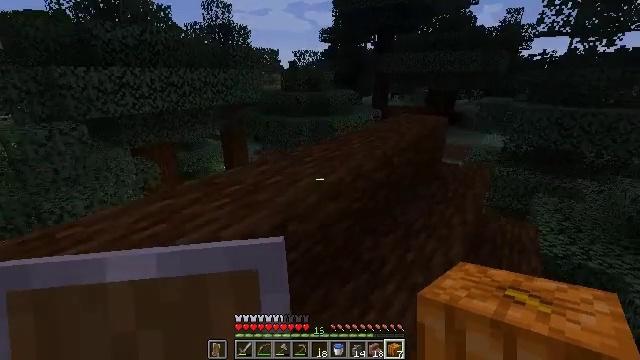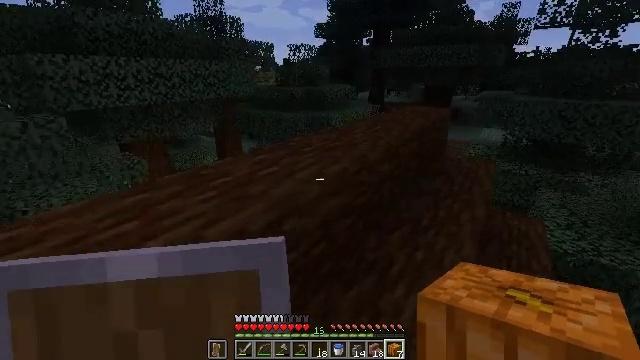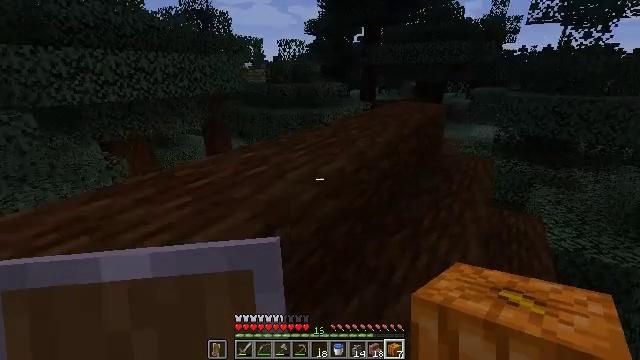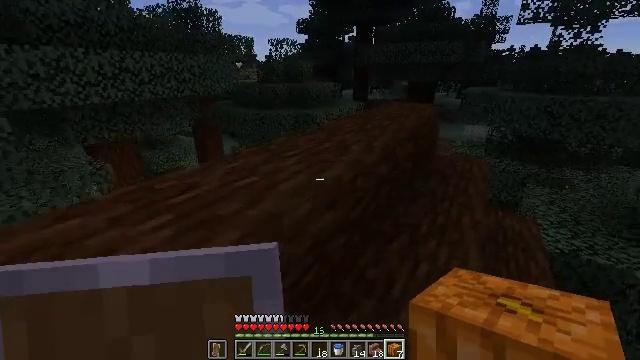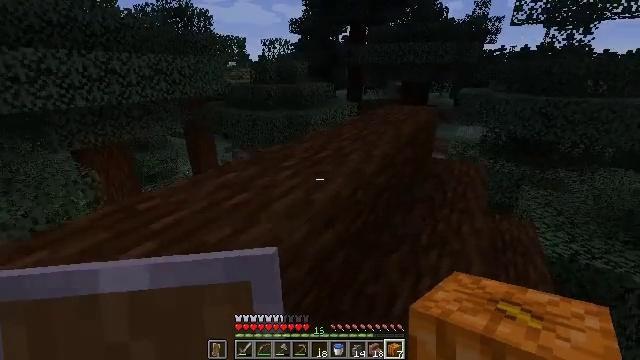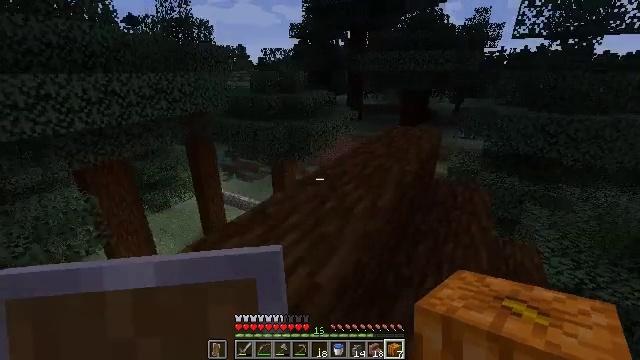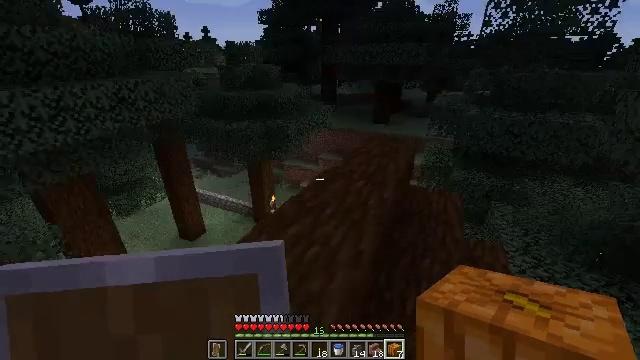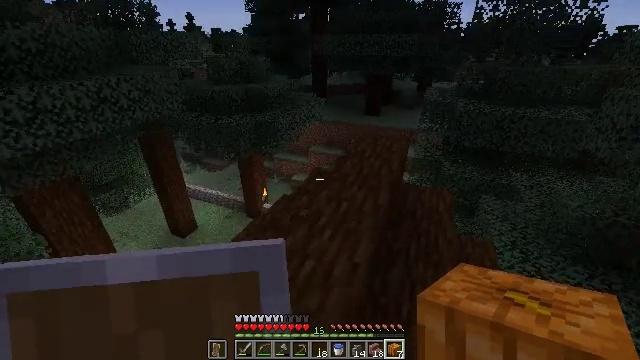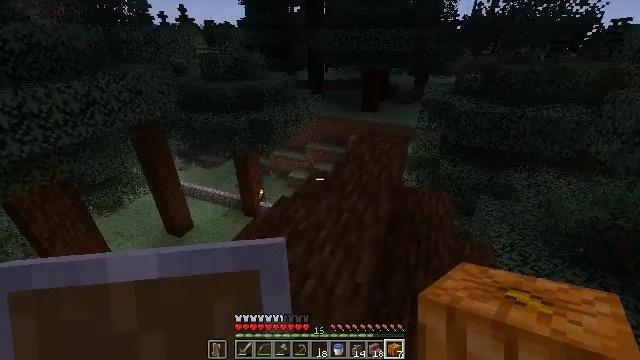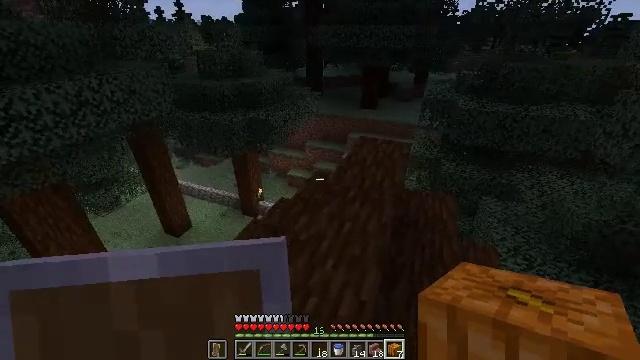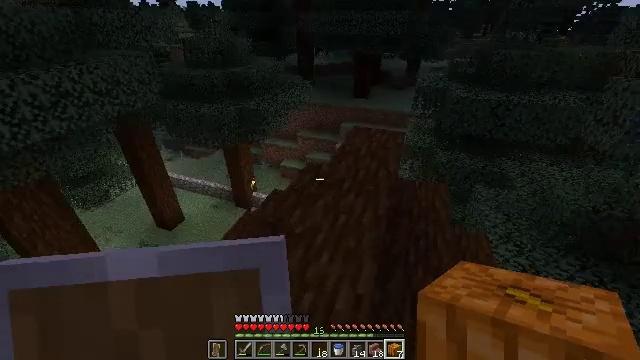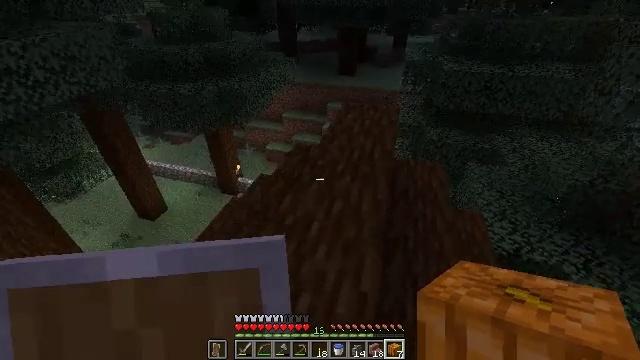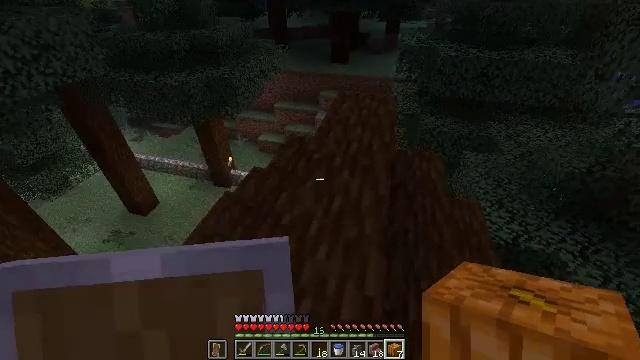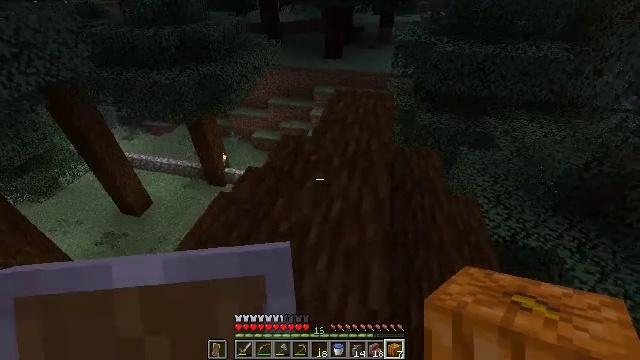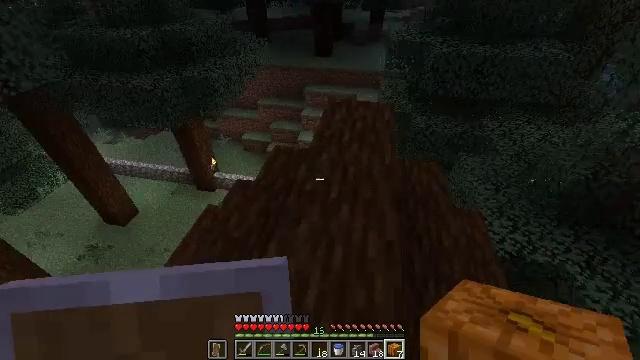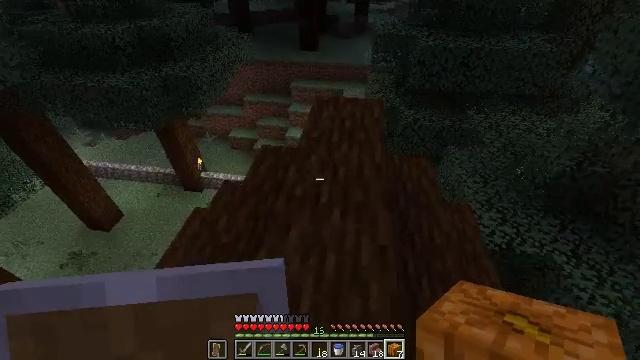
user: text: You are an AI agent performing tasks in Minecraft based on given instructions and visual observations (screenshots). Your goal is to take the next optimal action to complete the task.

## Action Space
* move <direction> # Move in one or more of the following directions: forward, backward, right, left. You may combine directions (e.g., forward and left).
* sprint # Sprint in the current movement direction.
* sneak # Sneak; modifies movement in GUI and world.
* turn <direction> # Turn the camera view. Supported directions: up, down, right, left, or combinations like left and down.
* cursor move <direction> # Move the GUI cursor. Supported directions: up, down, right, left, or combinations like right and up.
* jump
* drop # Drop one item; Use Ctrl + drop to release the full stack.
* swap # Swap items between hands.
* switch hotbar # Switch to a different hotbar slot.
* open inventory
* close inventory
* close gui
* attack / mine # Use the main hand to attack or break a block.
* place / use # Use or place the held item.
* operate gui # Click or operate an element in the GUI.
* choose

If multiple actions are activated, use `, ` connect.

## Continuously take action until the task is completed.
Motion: motion action
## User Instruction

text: Collect the pumpkin by holding left button.
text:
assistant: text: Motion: move forward, turn right
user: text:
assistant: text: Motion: move forward, turn right
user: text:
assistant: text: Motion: move forward, turn right
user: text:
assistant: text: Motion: move forward, turn right, jump
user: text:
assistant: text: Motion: move forward, jump
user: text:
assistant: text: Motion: move forward, turn right and down, jump
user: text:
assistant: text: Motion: move forward, turn right and down
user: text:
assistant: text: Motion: move forward, turn down
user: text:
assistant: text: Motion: move forward
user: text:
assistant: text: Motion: move forward, turn right and down
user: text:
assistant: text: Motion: move forward, turn right and down
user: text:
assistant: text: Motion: move forward, turn right and down
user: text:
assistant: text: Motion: move forward, turn right
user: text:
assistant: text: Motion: move forward, turn right
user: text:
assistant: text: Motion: move forward, turn right and down
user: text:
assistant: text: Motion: move forward
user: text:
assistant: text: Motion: move forward and move right, turn right and up
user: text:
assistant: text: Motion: move forward and move right, turn up
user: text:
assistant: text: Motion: move forward, turn left and up
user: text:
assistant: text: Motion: move forward, turn left
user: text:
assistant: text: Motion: move forward
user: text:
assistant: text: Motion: no_op
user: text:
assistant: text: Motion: no_op
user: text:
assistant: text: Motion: no_op
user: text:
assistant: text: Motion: no_op
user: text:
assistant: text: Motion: turn left
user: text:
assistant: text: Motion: turn left and down
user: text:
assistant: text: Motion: turn left and down
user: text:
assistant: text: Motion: turn left
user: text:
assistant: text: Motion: no_op